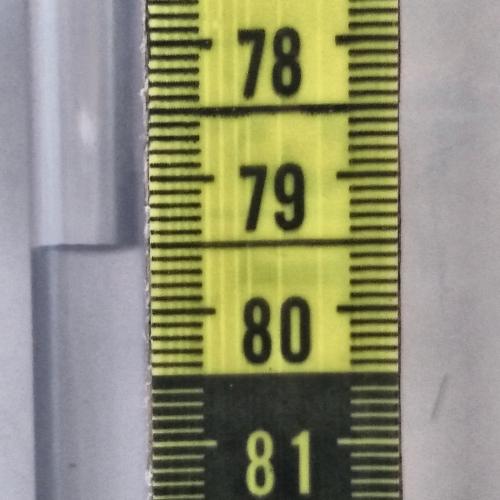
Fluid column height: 79.5 cm